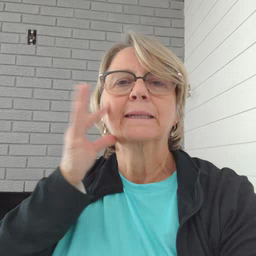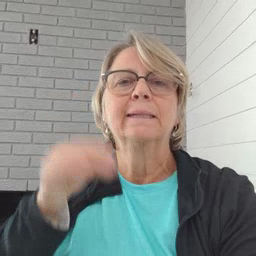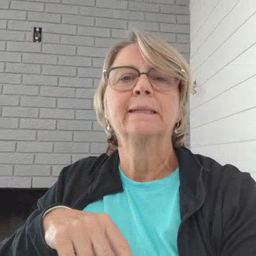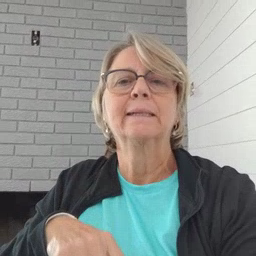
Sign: cat